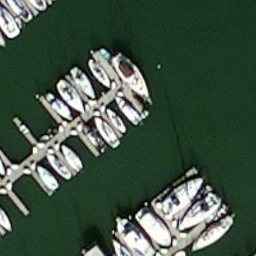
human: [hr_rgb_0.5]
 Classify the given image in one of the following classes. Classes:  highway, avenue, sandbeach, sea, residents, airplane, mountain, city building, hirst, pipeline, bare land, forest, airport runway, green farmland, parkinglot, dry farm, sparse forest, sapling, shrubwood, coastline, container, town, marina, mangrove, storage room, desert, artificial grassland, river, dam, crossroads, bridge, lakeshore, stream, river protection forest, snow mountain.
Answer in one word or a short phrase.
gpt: marina